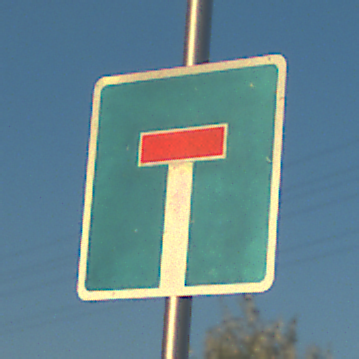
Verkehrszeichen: Sackgasse
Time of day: SunriseSunset
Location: Outdoor (RoadRail)
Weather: Clear
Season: NotSpecified
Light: Natural